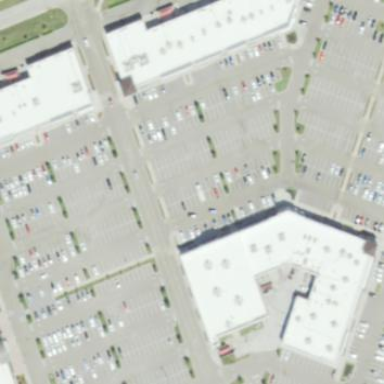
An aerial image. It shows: Retail building.